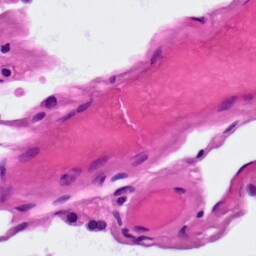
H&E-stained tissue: Lung